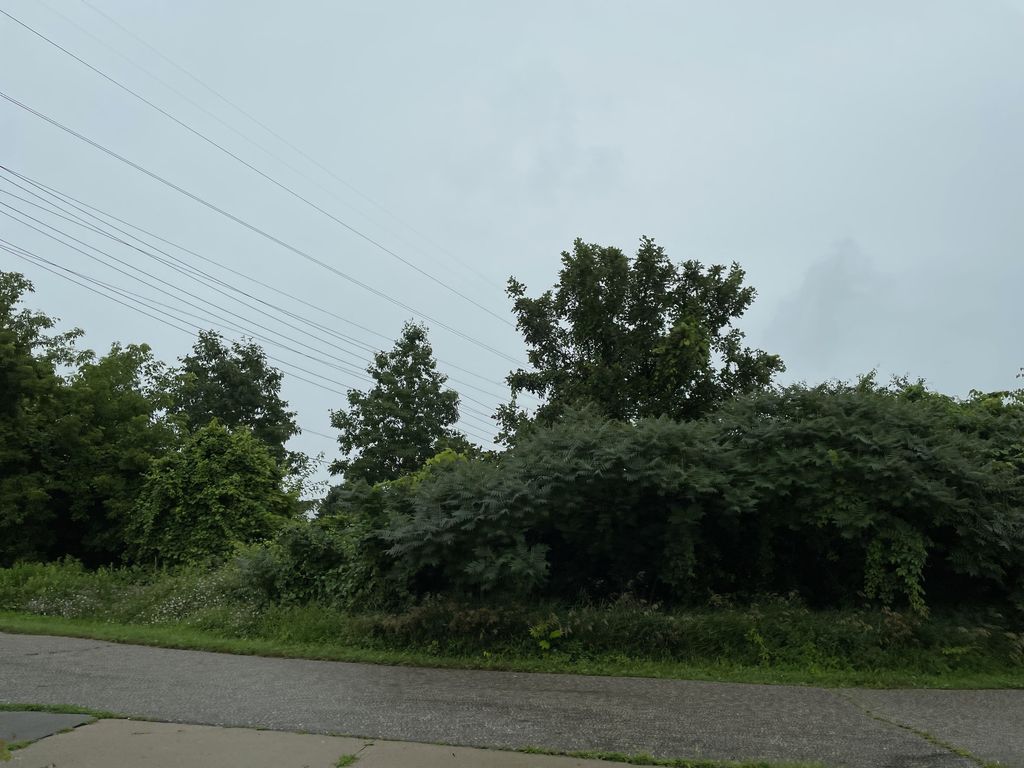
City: kitchener-waterloo